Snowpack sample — Rabbit Ears Pass, Jackson County, Colorado, USA (12/17/25, 1:08 PM MST)
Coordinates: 40.387, -106.625
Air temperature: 34 °F
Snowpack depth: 46 cm
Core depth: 10 cm
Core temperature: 30.2 °F
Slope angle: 6°, slope face: 165°
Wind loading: medium
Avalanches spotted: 0
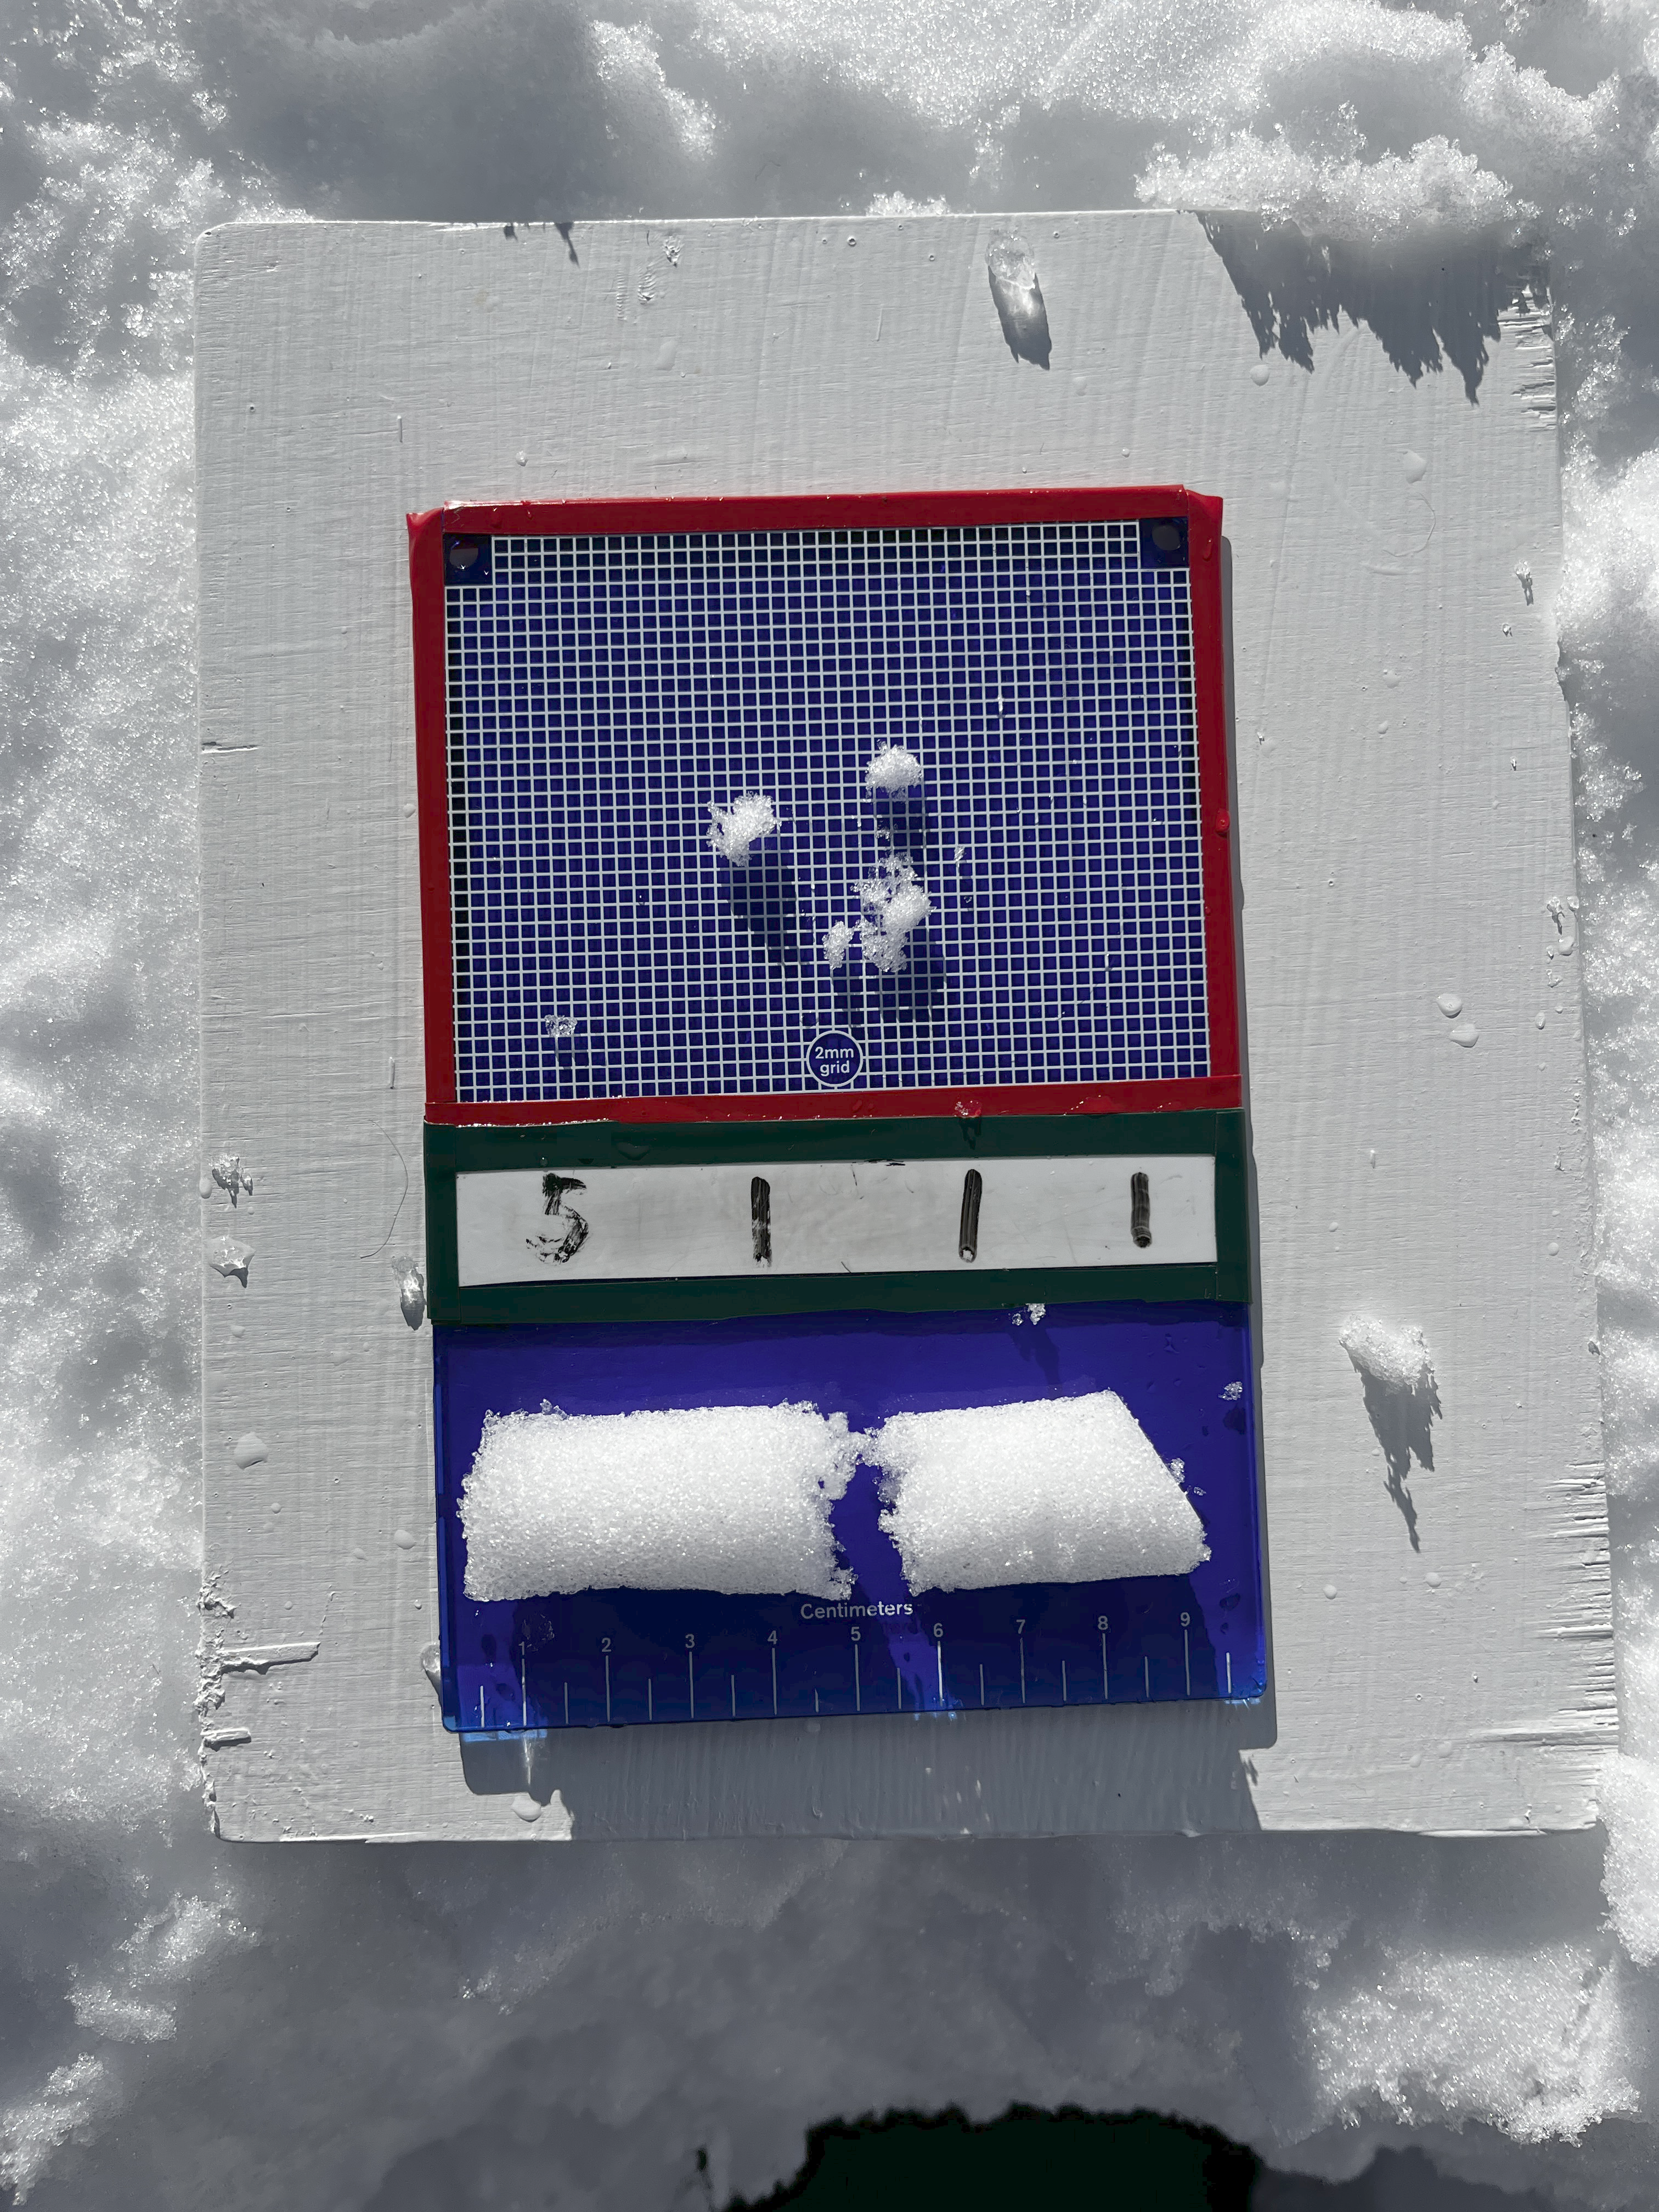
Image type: crystal_card
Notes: No avalanches spotted nearby, although collected in a meadowy area with minimal risk on this face of the pass.